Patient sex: M
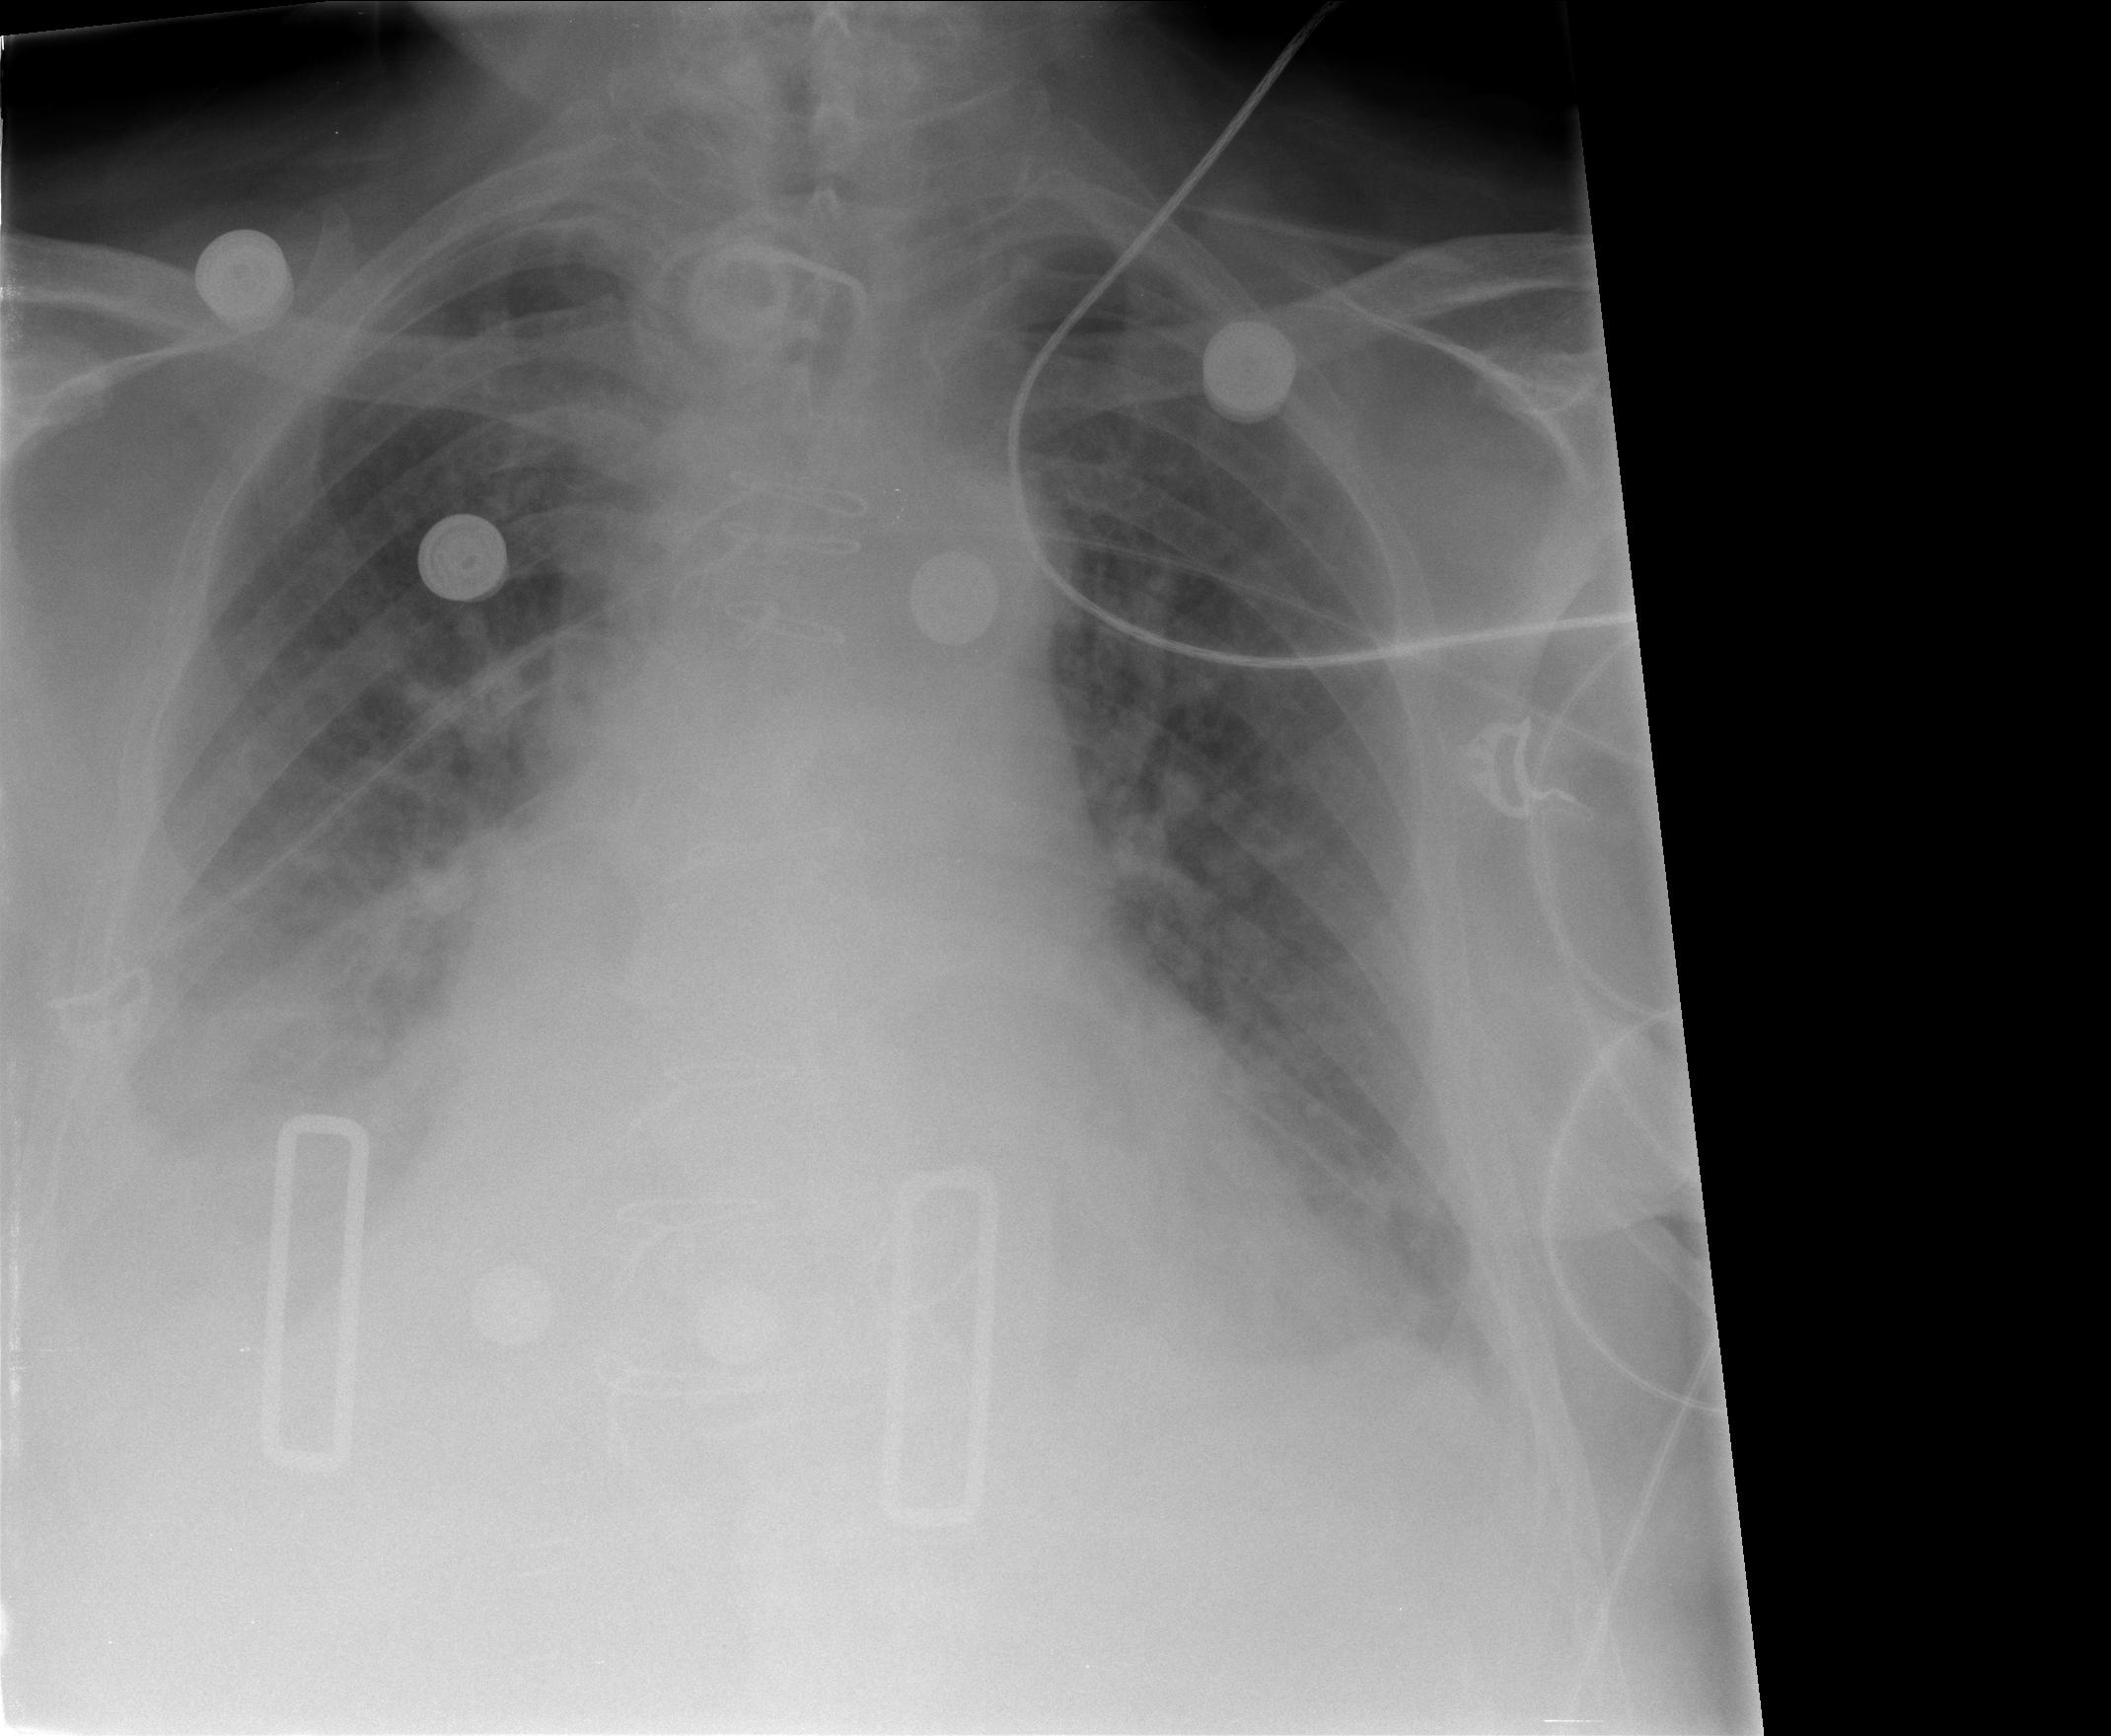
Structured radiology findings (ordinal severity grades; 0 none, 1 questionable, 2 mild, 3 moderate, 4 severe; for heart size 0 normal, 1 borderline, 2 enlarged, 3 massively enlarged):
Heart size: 2
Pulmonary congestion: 2
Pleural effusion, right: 3
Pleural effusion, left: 2
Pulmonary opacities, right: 2
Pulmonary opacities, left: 2
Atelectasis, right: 3
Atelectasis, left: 2